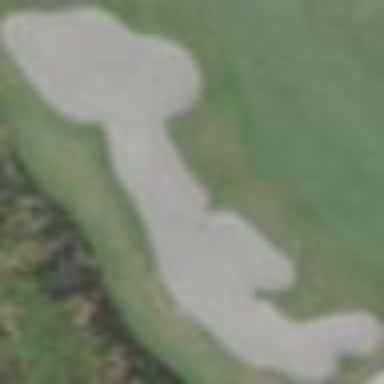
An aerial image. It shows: Sand bunker on golf course.